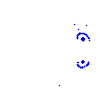
Particle: kaon